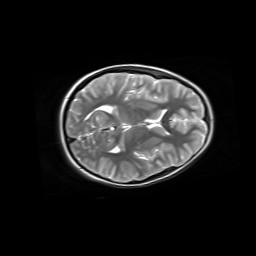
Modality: T2w
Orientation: axial
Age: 13
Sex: female
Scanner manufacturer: siemens
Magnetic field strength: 3 T
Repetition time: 6.8 s
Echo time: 0.084 s